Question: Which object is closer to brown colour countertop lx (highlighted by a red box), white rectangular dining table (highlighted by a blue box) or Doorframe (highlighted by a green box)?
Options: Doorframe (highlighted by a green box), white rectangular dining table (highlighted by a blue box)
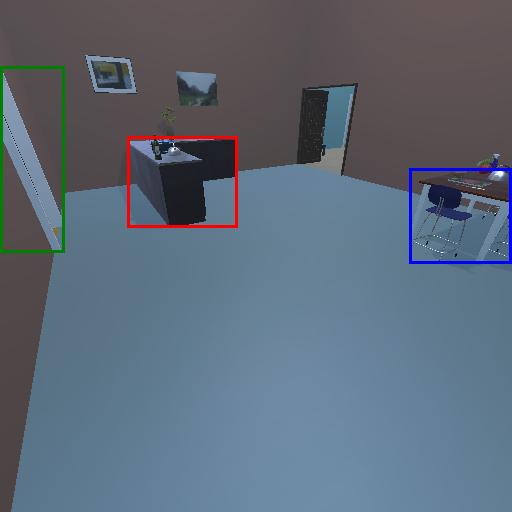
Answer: Doorframe (highlighted by a green box)